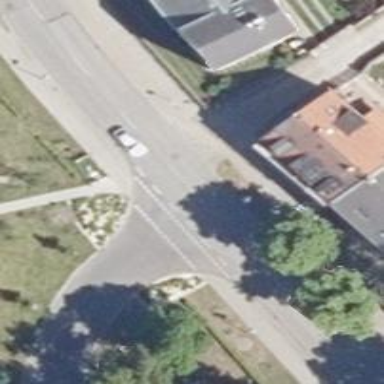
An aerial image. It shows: Road with "give way" sign.